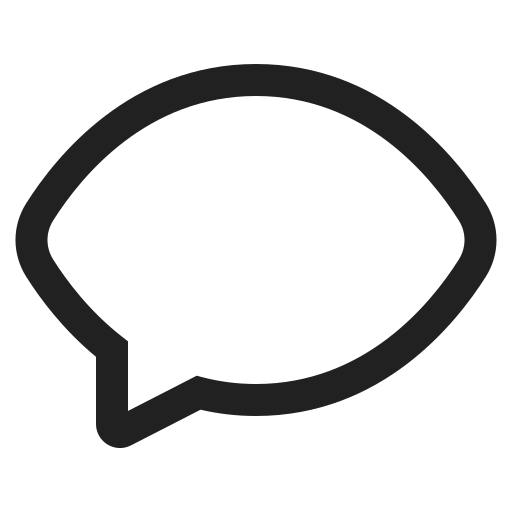
speech balloon high contrast